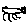
Label: cat